Field crop: maize
Growth stage: 1
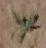
Species: atriplex